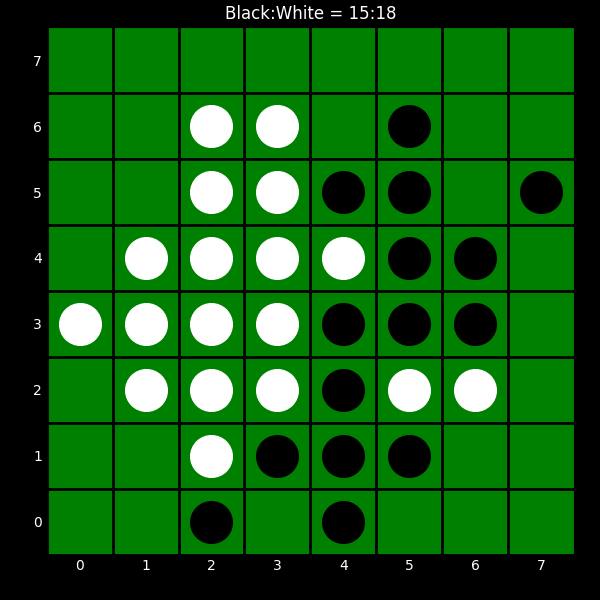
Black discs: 15
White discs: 18